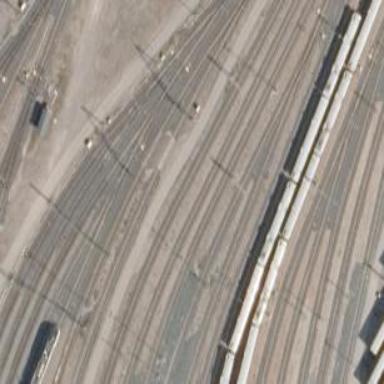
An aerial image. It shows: Railway signal.